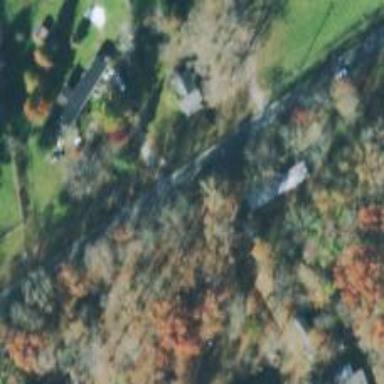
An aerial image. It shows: Unclassified road.